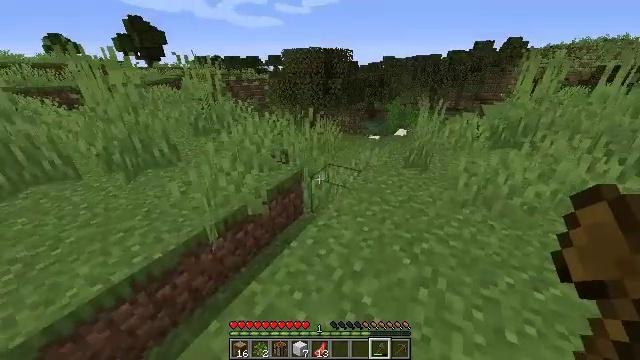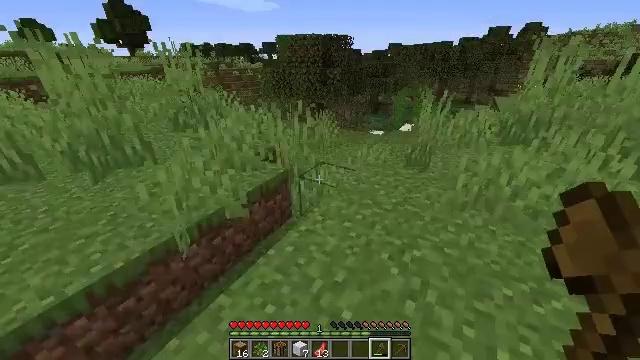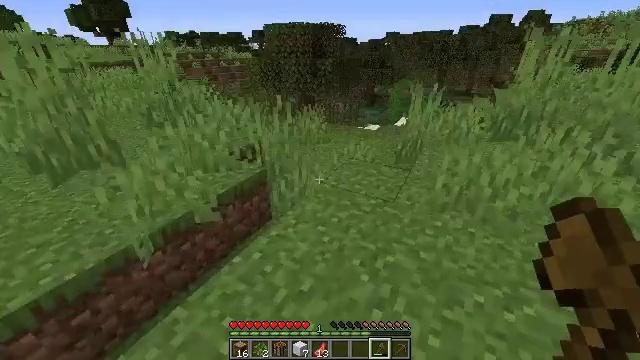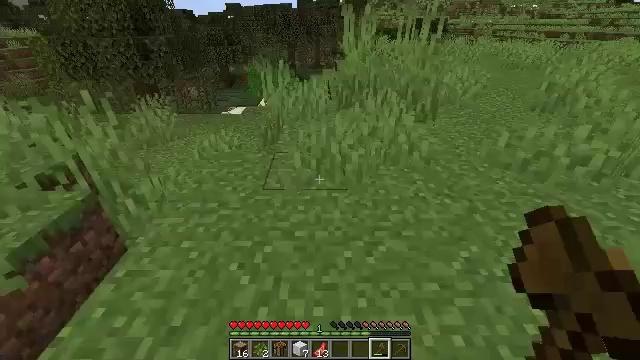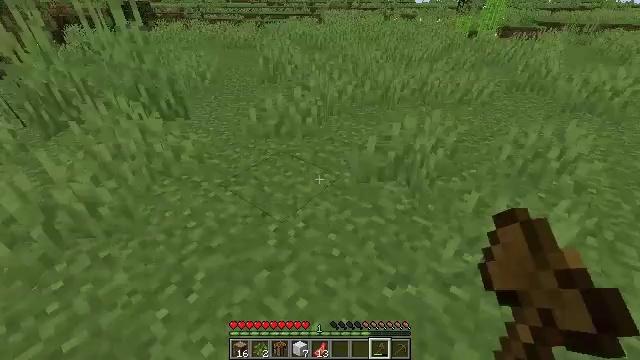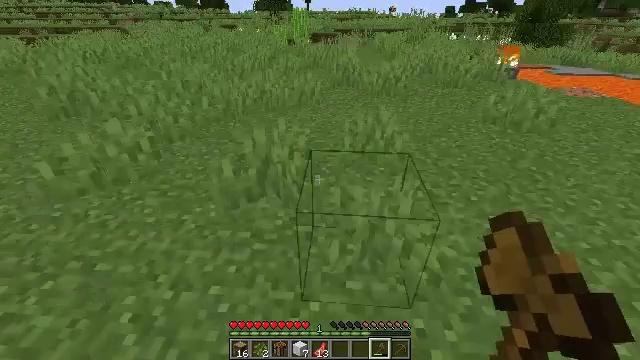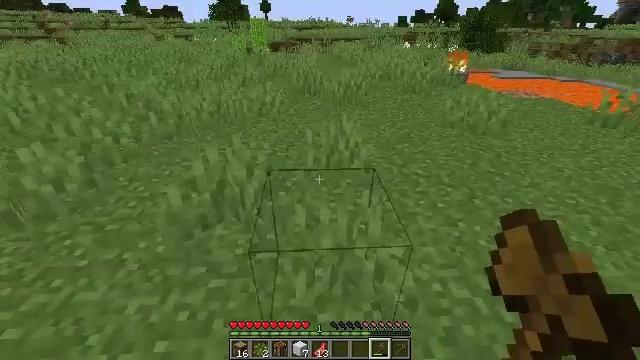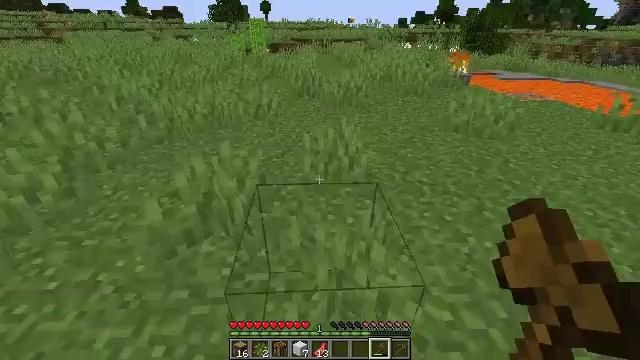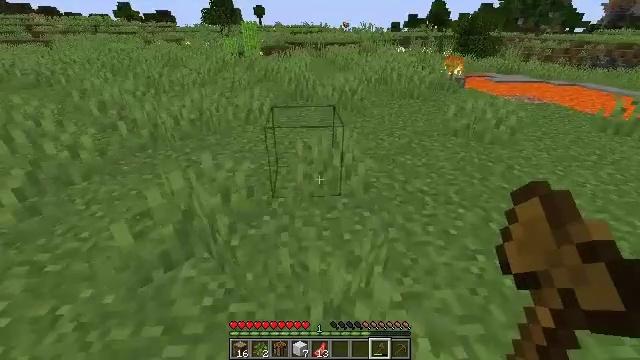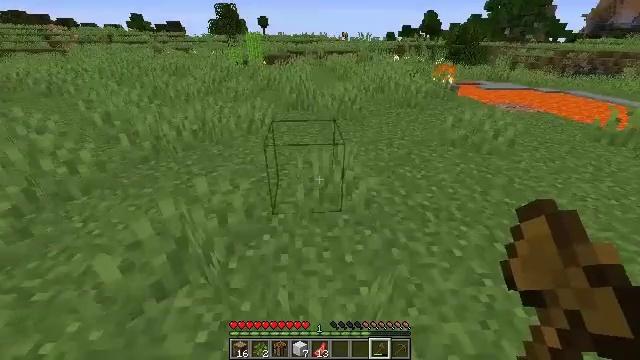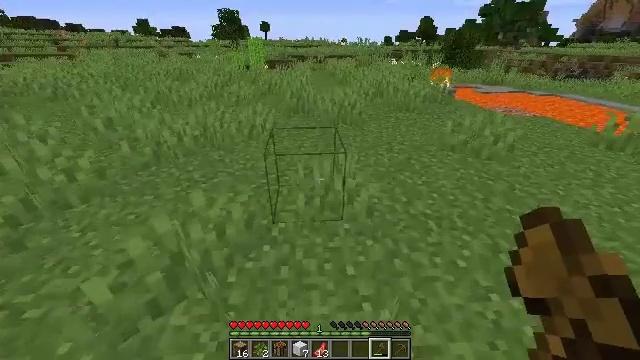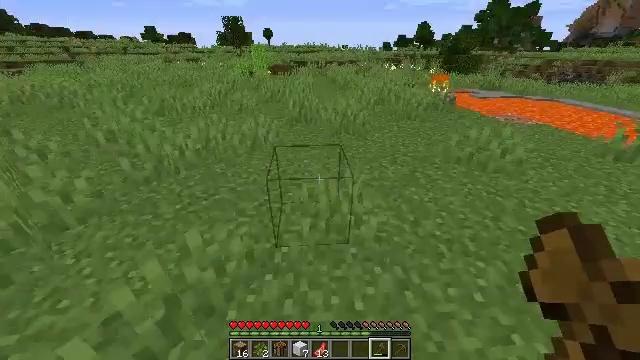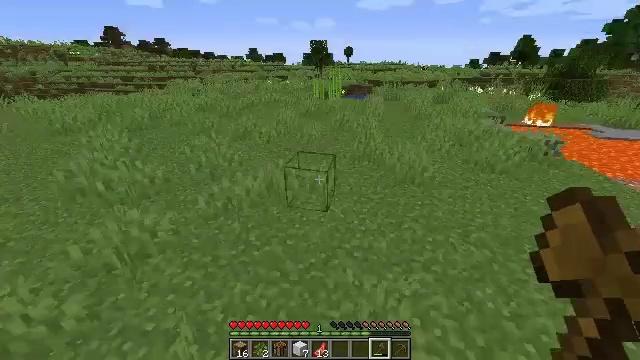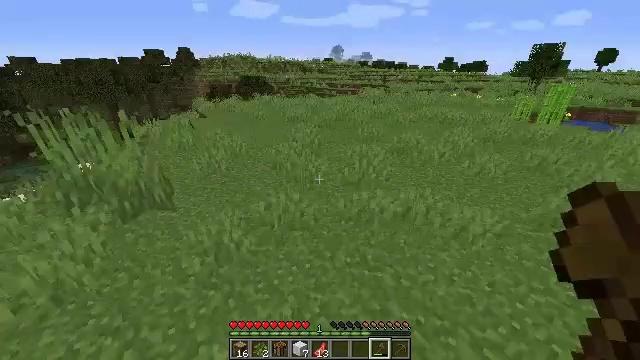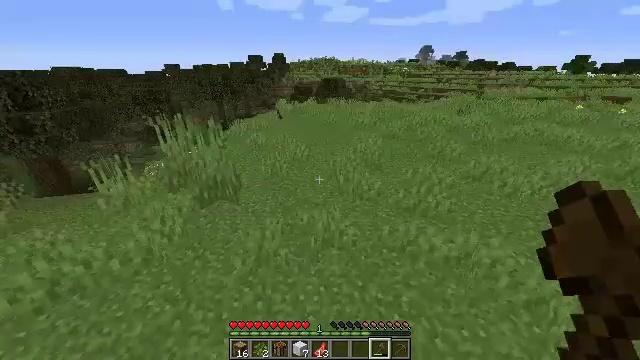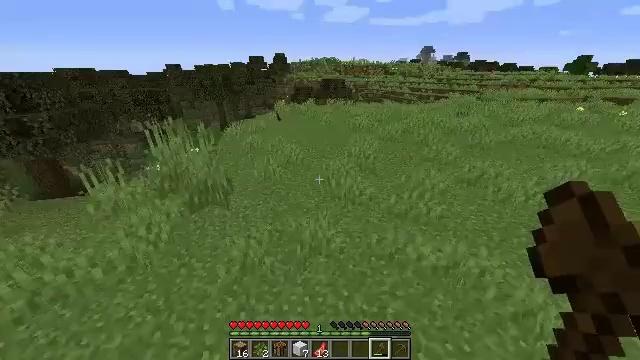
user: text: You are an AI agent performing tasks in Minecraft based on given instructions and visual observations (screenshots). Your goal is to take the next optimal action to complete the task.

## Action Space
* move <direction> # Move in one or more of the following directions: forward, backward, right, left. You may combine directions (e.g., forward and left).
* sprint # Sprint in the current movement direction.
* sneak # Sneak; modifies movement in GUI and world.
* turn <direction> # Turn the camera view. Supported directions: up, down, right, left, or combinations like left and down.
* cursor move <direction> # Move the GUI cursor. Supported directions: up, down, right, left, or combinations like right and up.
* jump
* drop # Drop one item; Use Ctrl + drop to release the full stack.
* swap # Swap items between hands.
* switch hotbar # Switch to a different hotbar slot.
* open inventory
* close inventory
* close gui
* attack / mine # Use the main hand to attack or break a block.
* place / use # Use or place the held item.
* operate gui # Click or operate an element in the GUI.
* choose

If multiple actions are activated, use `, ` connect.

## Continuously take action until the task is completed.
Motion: motion action
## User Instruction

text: Break the sugar cane.
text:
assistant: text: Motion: move right
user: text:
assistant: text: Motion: move right, turn right
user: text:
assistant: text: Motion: move forward and move right, turn right and down
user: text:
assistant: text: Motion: move forward and move right, turn right and down
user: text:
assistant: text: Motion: move forward and move right, turn right and up
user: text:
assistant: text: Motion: move forward, turn right and up
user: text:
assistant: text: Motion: move forward
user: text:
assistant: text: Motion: move forward, sprint, turn right
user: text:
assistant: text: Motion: move forward, sprint
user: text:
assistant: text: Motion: move forward, sprint
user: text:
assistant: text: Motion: move forward, sprint, jump
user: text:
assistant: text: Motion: move forward, turn left and up, jump
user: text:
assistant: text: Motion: move forward, turn left and up, jump
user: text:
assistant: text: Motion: move forward, turn left, jump
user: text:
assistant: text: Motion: move forward and move right, jump
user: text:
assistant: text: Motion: move forward and move right, jump
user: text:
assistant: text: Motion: move forward and move right, jump
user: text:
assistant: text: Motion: move forward and move right, jump
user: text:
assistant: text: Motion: move forward and move right, jump
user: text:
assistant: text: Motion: move forward and move right, jump
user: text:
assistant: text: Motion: move forward and move right, jump
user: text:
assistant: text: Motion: move forward and move right, turn right, jump
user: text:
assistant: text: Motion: move forward and move right, turn right, jump
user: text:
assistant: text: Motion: move forward and move right, turn right and up, jump
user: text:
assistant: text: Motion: move forward, jump
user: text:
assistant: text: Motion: move forward, jump
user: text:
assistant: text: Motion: move forward, jump
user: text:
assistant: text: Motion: move forward, jump
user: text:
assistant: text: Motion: move forward, jump
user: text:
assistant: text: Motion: move forward, jump